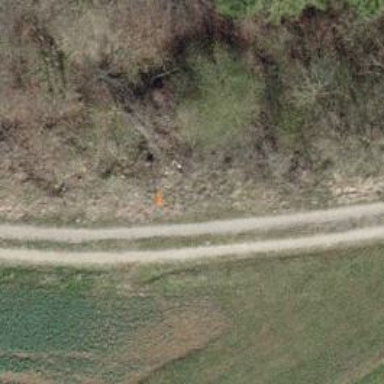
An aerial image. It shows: Aerial marker.